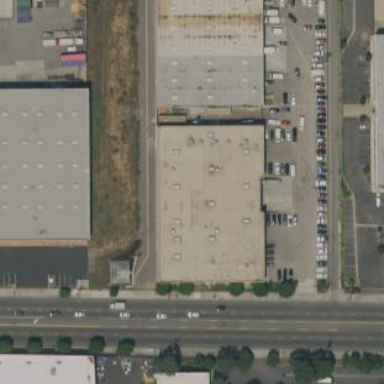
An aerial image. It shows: Warehouse.